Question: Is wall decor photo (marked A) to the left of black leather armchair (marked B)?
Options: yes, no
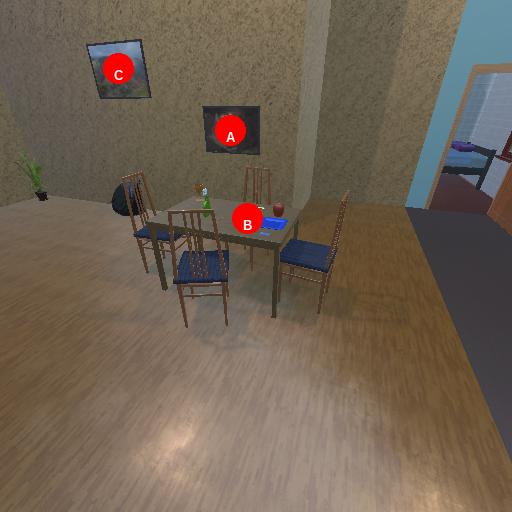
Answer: yes